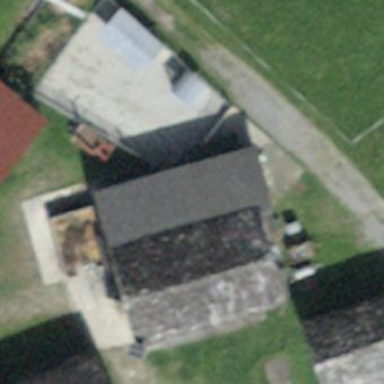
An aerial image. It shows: Stable.